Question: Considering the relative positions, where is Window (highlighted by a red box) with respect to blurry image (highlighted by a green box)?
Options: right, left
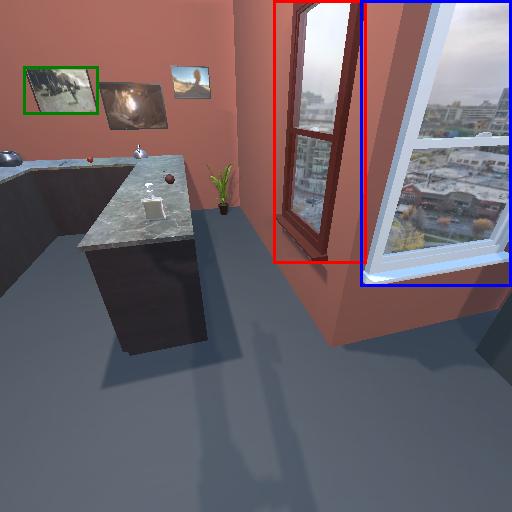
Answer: right